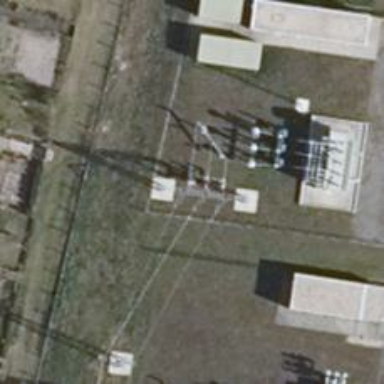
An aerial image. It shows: Power line with 3 cables. It is situated in bay.